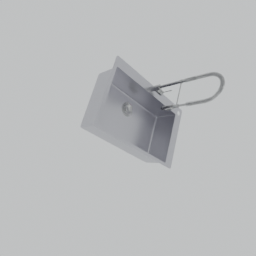
Label: appliances